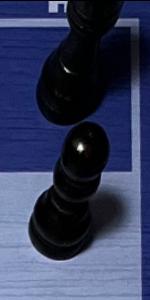
Label: Pawn_Black